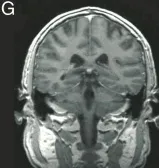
(E-H) Postoperative MRI following right parietal craniotomy for tumor resection. A small amount of residual postoperative fluid collection and associated dural thickening adjacent to the craniotomy site shown with the surgical tract leading toward the atrium of the right lateral ventricle. (E-G) Representative axial, sagittal, and coronal T1-weighted imaging post-gadolinium contrast images, respectively.
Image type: radiology (mri)